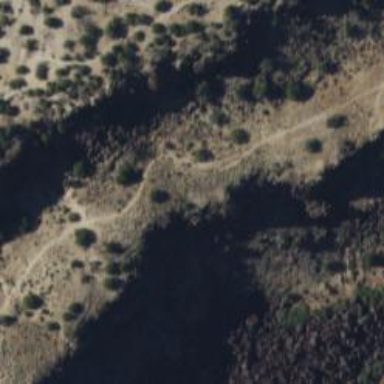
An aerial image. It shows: Path.